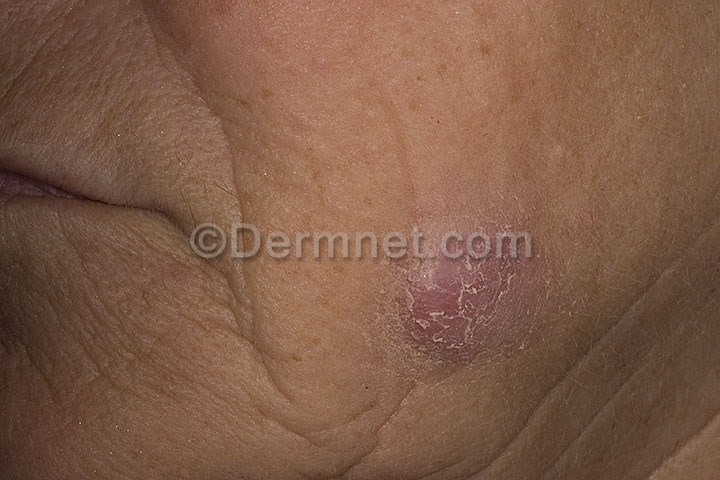
Disease: Seborrheic Keratoses and other Benign Tumors